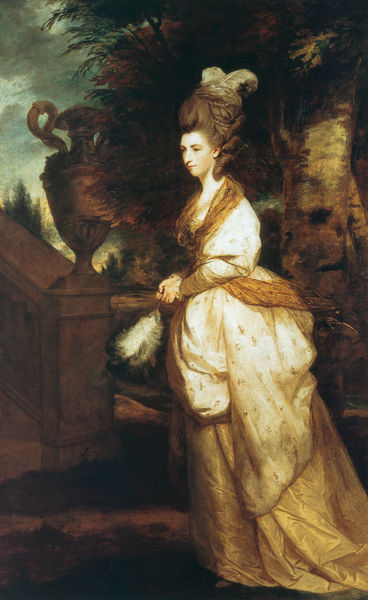
Titel: Isabella Anne Conway, Lady Beauchamp
Künstler: Sir Joshua Reynolds
Institution: Leeds City Museums and Art Galleries, Temple Newsam House
Schlagwörter: baum, feder, gemälde, himmel, wolken, gelb, frau, frisur, kleid, licht, profil, weiss, dame, park, schal, weg, fächer, rock, federn, gesicht, haarschmuck, portrait, ast, birke, brücke, gold, haare, amphore, garten, krug, vase, kopfbedeckung, mauer, treppe, treppen, zopf, wedel, rüschen, mittelalter, korsett, adlige, hörner, buche